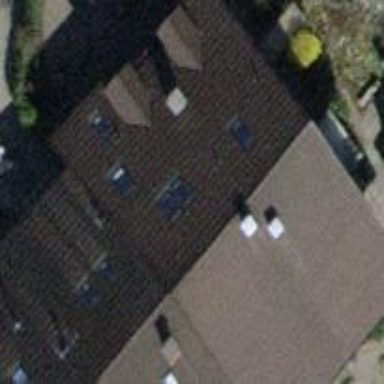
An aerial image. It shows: Terrace building with gabled roof.